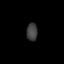
Tissue: lung
Cell type: Endothelial cells
Senescence score: 0.6622
Nuclear area (px): 192
Mean DAPI intensity: 63